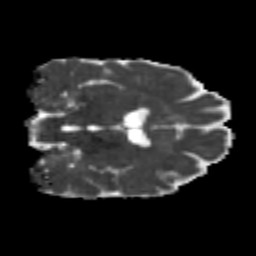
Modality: MD
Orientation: coronal
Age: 24
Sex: male
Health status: healthy
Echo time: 0.074 s